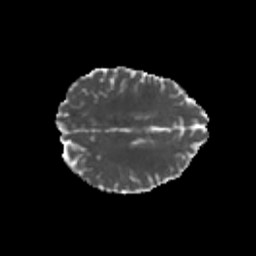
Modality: MD
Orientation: axial
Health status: healthy
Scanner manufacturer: philips
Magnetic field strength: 3 T
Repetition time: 6.964 s
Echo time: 0.092 s